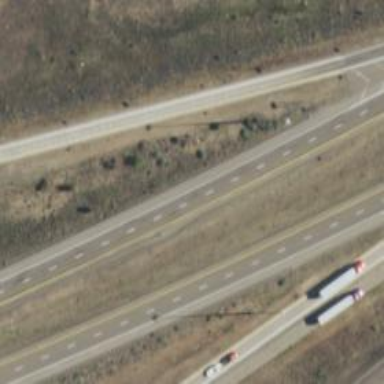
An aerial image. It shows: Asphalt motorway.